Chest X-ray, PA view. Patient: 69 years old, sex M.
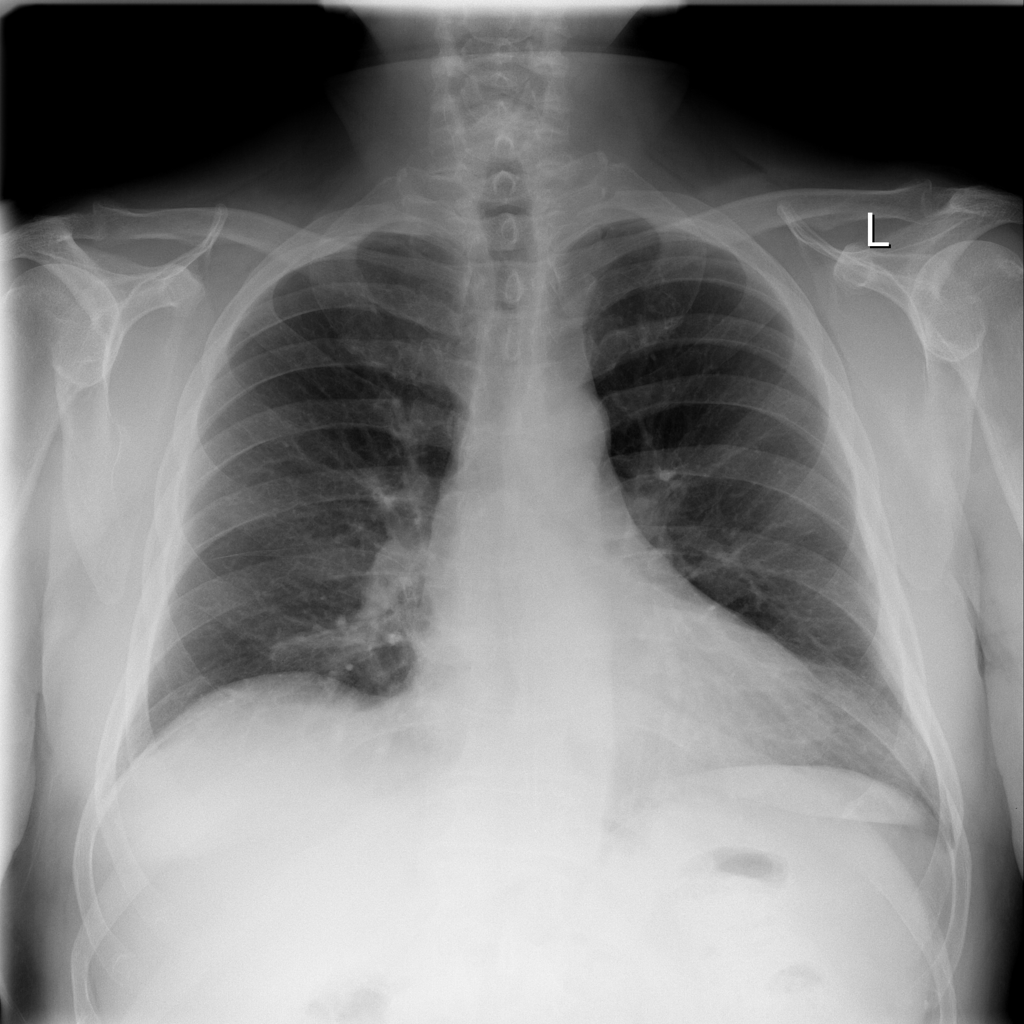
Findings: No Finding